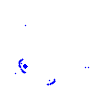
Particle: kaon